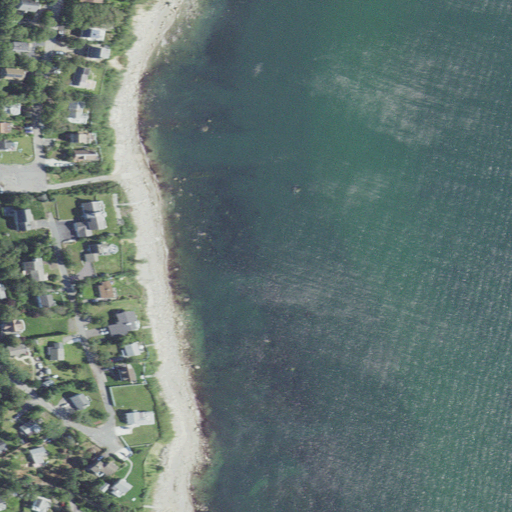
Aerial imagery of beach in Massachusetts named Surfside Beach containing open water, medium intensity development, barren land, low intensity development, high intensity development, and herbaceous wetlands